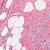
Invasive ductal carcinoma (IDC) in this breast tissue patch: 1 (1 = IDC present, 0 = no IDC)